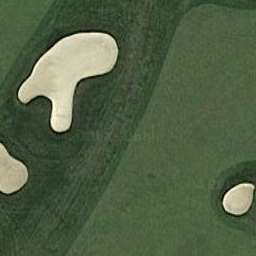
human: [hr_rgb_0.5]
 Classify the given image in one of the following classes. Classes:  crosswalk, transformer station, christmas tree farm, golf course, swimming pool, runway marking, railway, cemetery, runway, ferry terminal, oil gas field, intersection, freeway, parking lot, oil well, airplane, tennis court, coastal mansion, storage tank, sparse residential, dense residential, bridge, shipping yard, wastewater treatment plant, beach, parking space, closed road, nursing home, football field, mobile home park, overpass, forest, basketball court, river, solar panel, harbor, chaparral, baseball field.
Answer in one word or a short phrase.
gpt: golf course